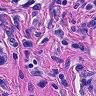
Metastatic tissue present: yes